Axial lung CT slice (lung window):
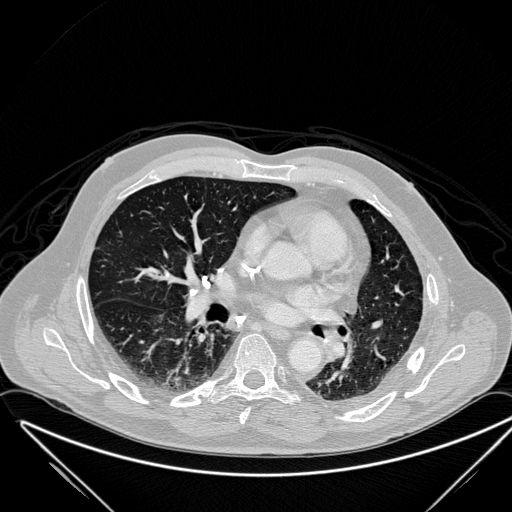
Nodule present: no